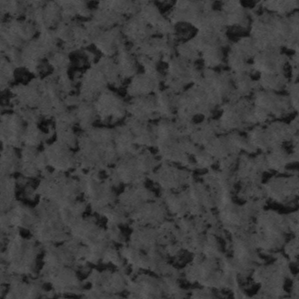
Label: frost